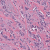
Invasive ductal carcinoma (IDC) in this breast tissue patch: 1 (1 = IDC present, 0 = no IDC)